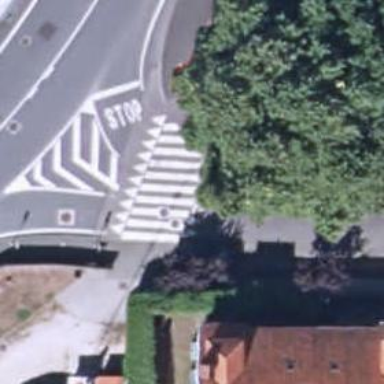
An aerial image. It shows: Marked crossing on footway with traffic-calming table.